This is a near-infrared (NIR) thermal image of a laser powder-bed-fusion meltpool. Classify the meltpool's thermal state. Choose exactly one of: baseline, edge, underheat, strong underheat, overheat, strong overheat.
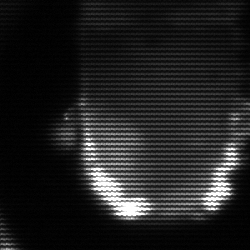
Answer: baseline